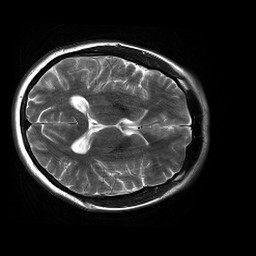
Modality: T2w
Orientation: axial
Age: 25
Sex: female
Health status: healthy
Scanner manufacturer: siemens
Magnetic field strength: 3 T
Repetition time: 4.01 s
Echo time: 0.116 s